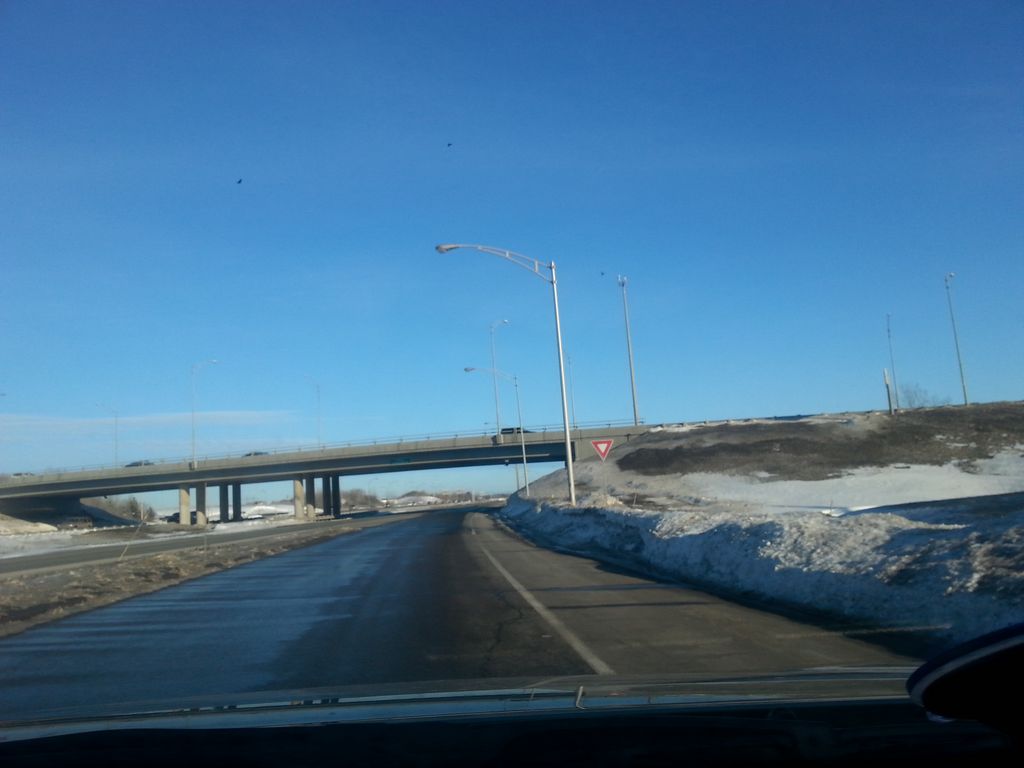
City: quebec_city